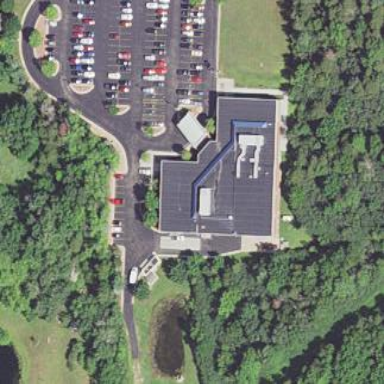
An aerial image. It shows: Clinic building providing healthcare services.